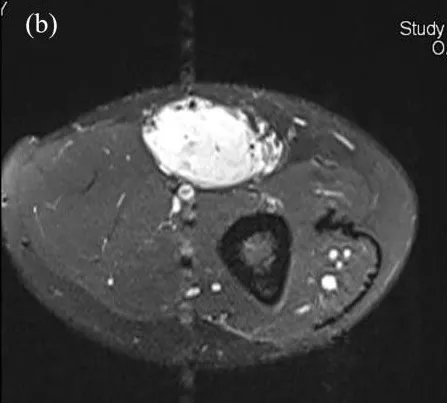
MRI of the upper arm showing a spindle shaped contrast enhancing mass in the median nerve course. Coronar view. Axial view.
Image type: radiology (mri)